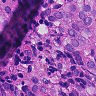
Metastatic tissue present: yes